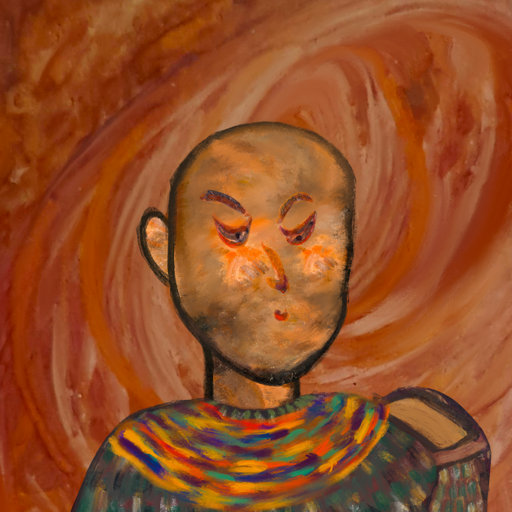
Background: Pious_Lady, Head And Neck Side: Gypsy_Queen, Face Side: Hypocrite, Bust: After_Raid, Hair Side: Blank, Head Accessory: Blank, Second Necklace: An_Impression_2, Necklace: Blank, Baby: Blank